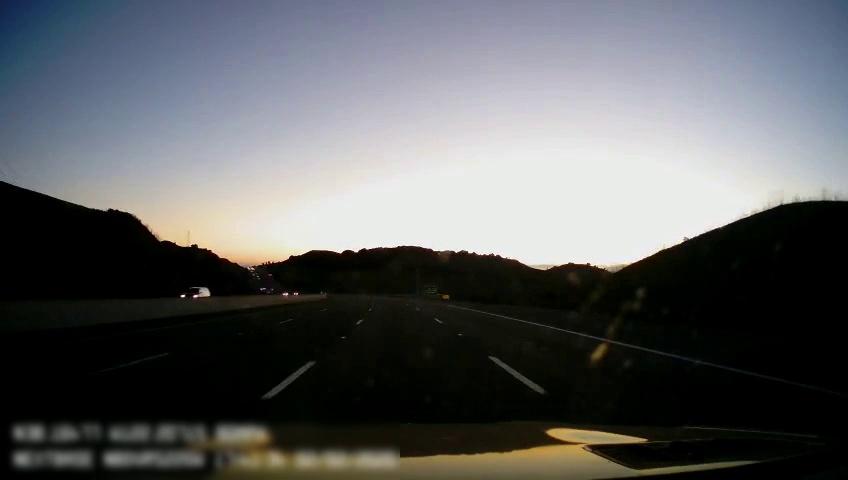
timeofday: Dusk/Dawn/Twilight
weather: Sunny
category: Drivable Space
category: Vehicles | SUV
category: Lanes | Alternate Lane
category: Lanes | Current Lane
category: Lanes | Current Lane
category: Lanes | Alternate Lane
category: Lanes | Alternate Lane
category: Traffic | Signs